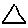
Label: triangle